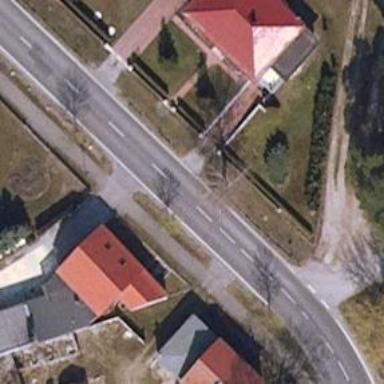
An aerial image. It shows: Secondary road with separate asphalt sidewalk.